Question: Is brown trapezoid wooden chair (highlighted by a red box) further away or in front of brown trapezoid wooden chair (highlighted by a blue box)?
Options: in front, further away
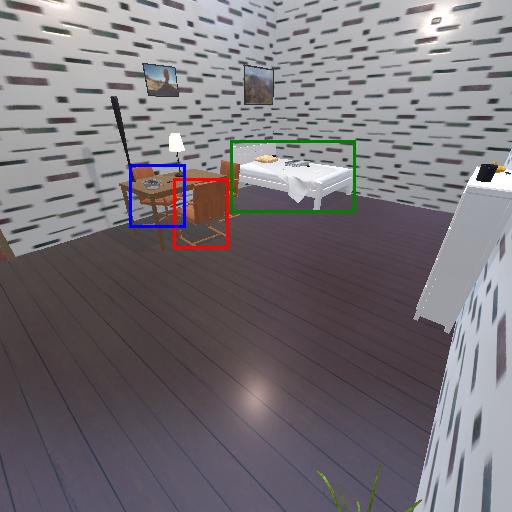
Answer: in front